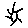
Label: sun